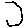
Label: hexagon